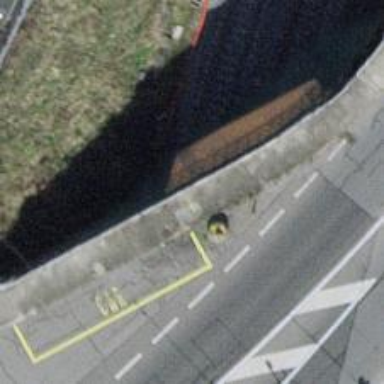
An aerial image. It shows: Railway tunnel with one electrified track and contact line.